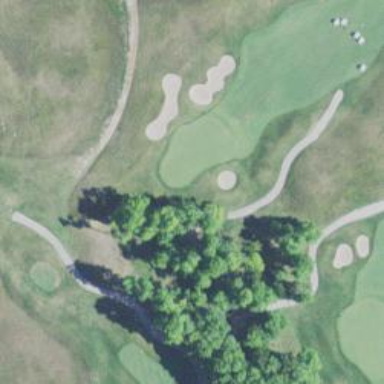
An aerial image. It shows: Golf hole.